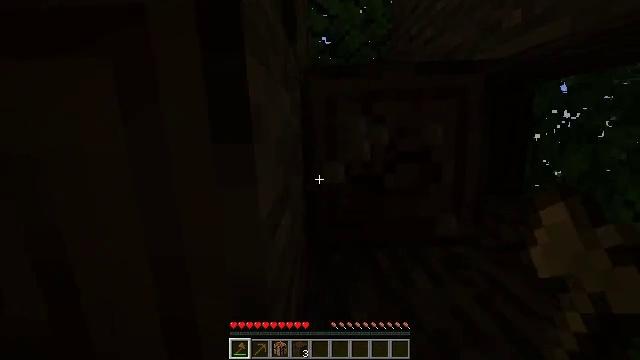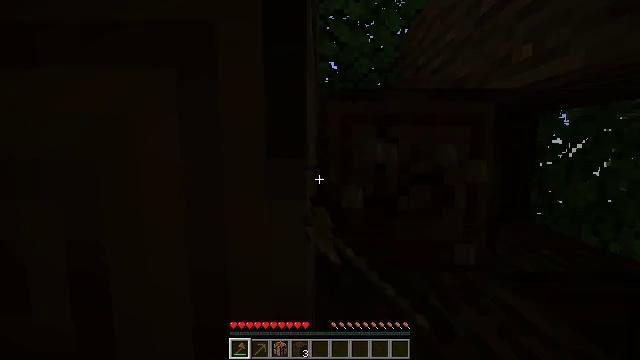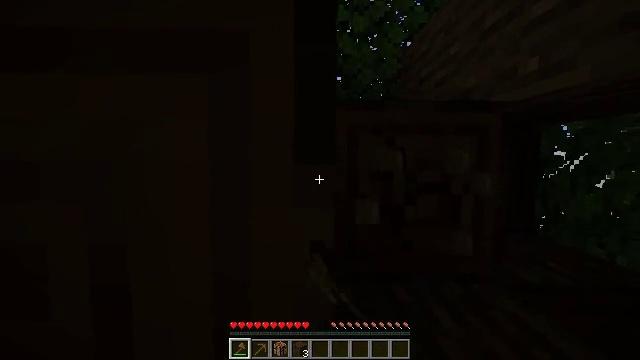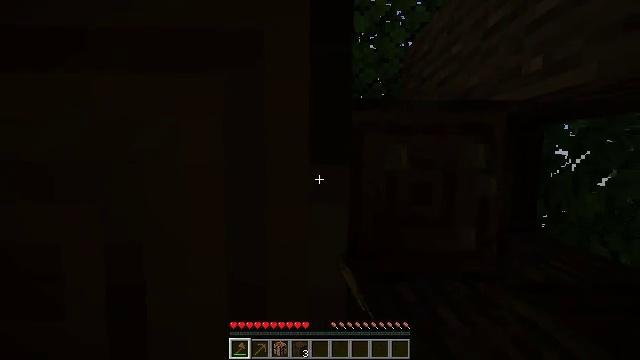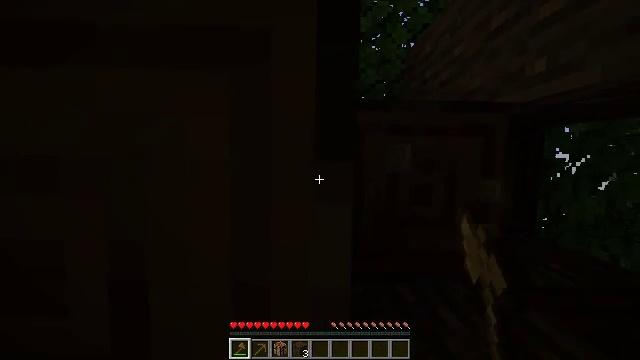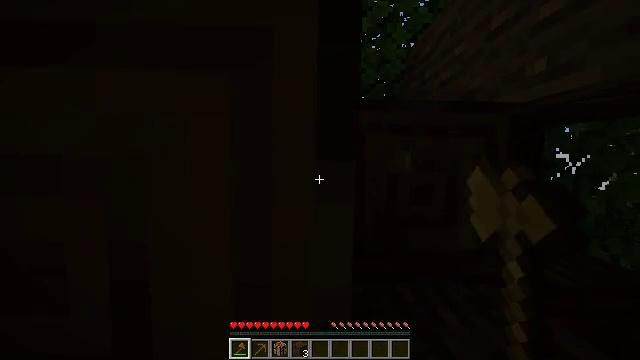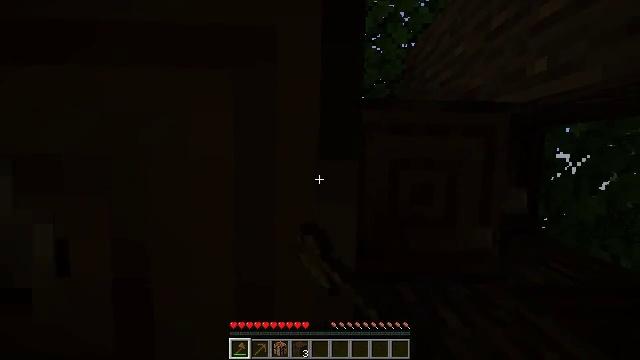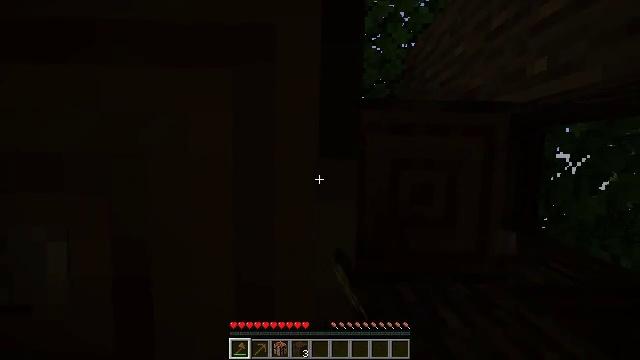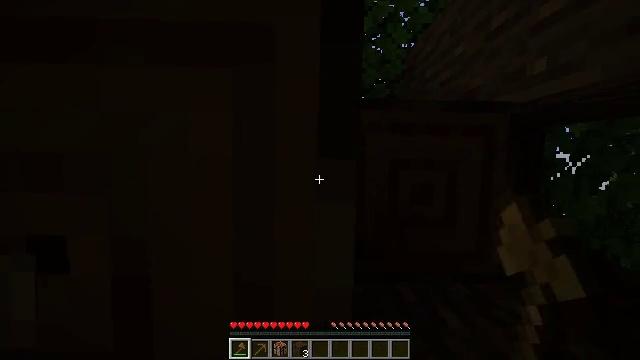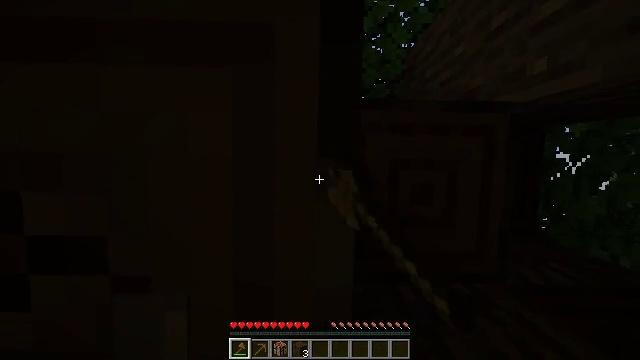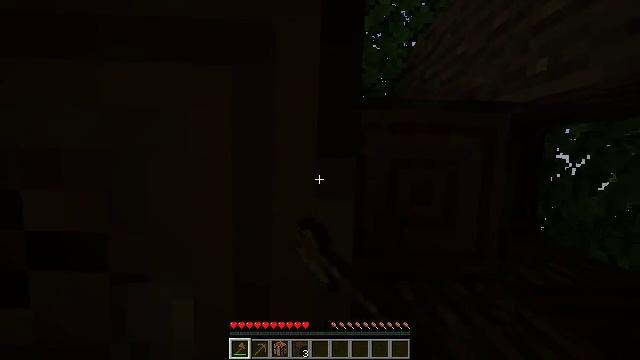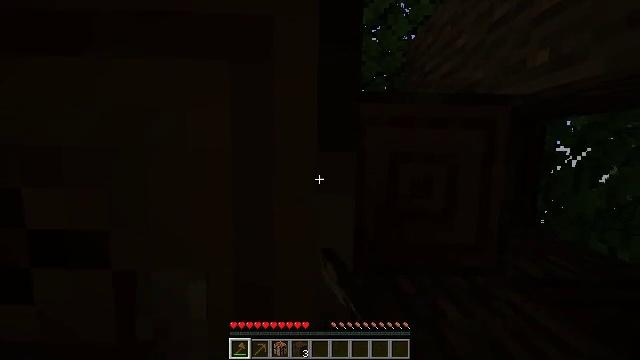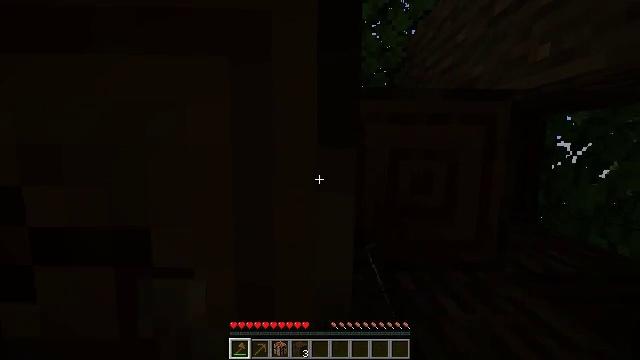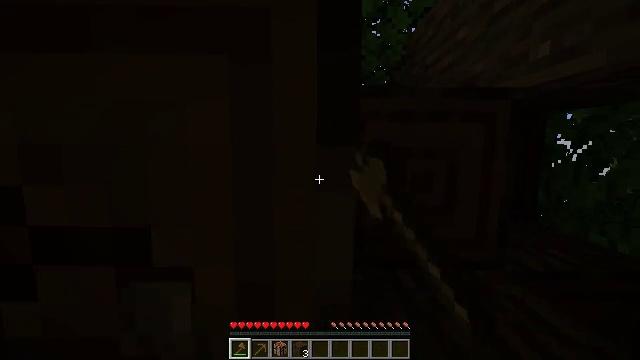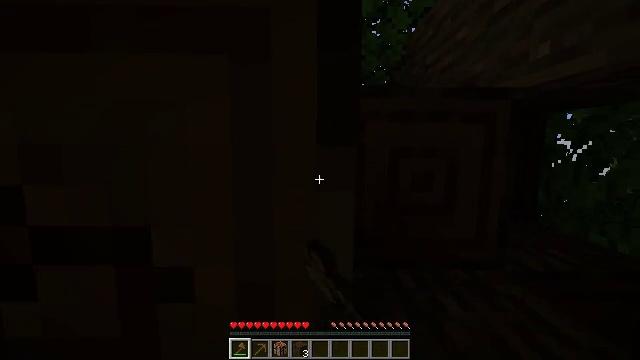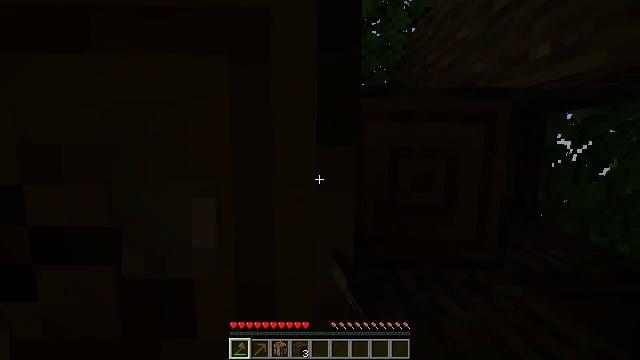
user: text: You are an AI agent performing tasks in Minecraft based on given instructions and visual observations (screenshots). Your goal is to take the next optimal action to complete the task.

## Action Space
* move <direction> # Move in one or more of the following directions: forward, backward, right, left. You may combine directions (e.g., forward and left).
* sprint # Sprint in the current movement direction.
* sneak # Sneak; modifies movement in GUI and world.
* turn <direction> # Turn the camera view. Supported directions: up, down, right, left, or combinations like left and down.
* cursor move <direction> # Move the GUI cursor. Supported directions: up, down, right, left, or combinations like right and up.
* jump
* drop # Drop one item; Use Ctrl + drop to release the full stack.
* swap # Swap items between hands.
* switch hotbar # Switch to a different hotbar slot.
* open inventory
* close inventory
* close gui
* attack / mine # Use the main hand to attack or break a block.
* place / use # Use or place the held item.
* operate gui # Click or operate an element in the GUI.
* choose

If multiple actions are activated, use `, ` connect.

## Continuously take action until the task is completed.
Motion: motion action
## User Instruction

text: Mine the dark oak log from a tree.
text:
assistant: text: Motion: turn right and up, attack / mine
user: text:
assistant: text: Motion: turn up, attack / mine
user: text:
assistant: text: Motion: attack / mine
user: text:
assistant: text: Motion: attack / mine
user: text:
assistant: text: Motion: attack / mine
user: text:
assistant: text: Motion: attack / mine
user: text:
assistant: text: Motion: attack / mine
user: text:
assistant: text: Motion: attack / mine
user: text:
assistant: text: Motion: attack / mine
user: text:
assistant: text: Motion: attack / mine
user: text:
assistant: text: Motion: turn down, attack / mine
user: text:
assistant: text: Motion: attack / mine
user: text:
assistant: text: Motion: attack / mine
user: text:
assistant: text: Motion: attack / mine
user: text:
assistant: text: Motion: attack / mine
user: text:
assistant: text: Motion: move back, attack / mine
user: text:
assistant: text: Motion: move back, attack / mine
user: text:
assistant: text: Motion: turn down, attack / mine
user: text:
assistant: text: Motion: attack / mine
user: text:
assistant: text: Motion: attack / mine
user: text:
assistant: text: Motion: turn left, attack / mine
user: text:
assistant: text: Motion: turn left and down, attack / mine
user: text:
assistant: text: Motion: turn left and down, attack / mine
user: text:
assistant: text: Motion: attack / mine
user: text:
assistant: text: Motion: attack / mine
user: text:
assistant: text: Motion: attack / mine
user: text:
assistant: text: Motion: attack / mine
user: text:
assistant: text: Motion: attack / mine
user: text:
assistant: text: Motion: attack / mine
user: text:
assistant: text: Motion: attack / mine